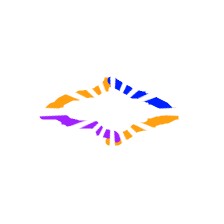
Shape: rhombus